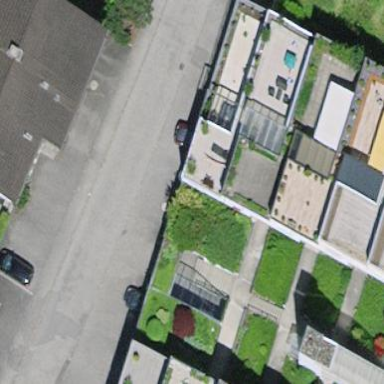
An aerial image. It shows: Garage building.